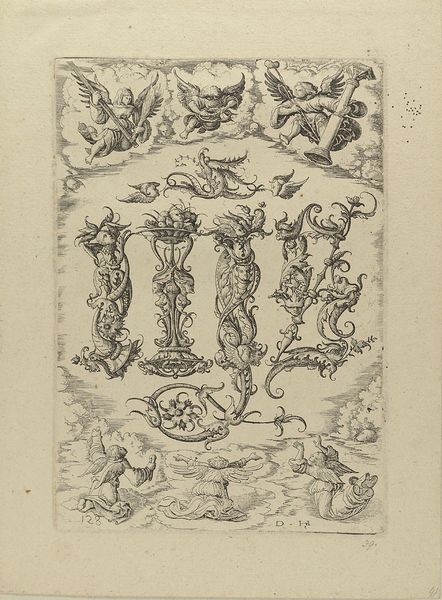
Titel: Verziertes Monogramm Christi IHS
Künstler: Daniel Hopfer
Standort: Hamburg
Institution: Museum für Kunst und Gewerbe Hamburg
Schlagwörter: flügel, wolken, zeichnung, renaissance, engel, papier, grafik, graphik, fotografie, photographie, kreuz, druckgraphik, druckgrafik, radierung, initiale, christi, groteske, arma, salvator, gerippt, reproduktionen, christusmonogramm, iesus, druckerzeugnisse, chi, rho, hominum, christogramm, konstantinisches, ornamentstich, vorlageblätter